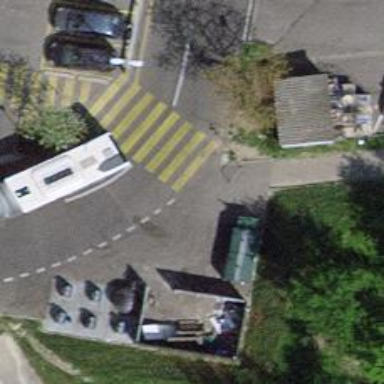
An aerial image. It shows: Zebra crossing for pedestrians.